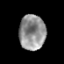
Tissue: prostate
Cell type: T cells
Senescence score: 0.3218
Nuclear area (px): 900
Mean DAPI intensity: 146.228